Question: I have a Spark dataframe (df1) like this:
'''
deviceid host count
a.b.c.d 0.0.0.0 1
a.b.c.d 1.1.1.1 3
x.y.z 0.0.0.0 2
'''
I want to convert it into a new dataframe like this
'''
deviceid hosts_counts
a.b.c.d [(0.0.0.0,1),(1.1.1.1,3)]
x.y.z [(0.0.0.0,2)]
'''
What I have tried is this:
'''
def convertTuple(*data):
for k,v in data:
return k[0], (k[1],v)
df2 = df1.map(convertTuple) # zip host and count
'''
Then:
'''
function countReducer(a,b):
return a + b
df3 = df2.reduceByKey(countReducer)
'''
However, that gives me a dataframe like this and I don't know how to go next to achieve my final goal:

I managed to use 'groupby' and 'collect_list'to solve this problem. The tricky part is in order to aggregate on the '(host,count)' tuple, you need to create a 'strcut'. Here is the code:
'''
df = df1.groupby("deviceid").agg(collect_list(struct("domain","count")).alias("domain_count"))
'''
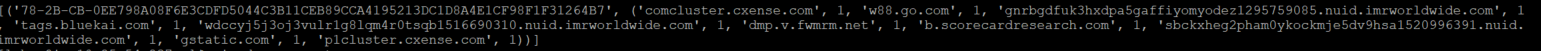
Answer: The problem is that you are concating tuples together, the 'countReducer' will not give you a list of tuples. In Python:
'''
(1,2) + (3,4) = (1,2,3,4)
'''
What you can do is to convert the tuple to an list of tuples (with a single element). It can be done by using a 'map':
'''
.map(lambda x: (x[0], [ x[1] ]))
'''
But in this case it would be better to change the 'convertTuple' function to return what you want:
'''
def convertTuple(*data):
for k,v in data:
return k[0], [(k[1],v)]
'''
---
As a side note, it look like you are using RDDs and not dataframes. If you don't use an old Spark version I would recommend looking into changing to dataframes instead since they are a bit easier to work with.